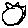
Label: flower